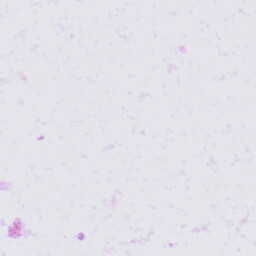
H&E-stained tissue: Skin